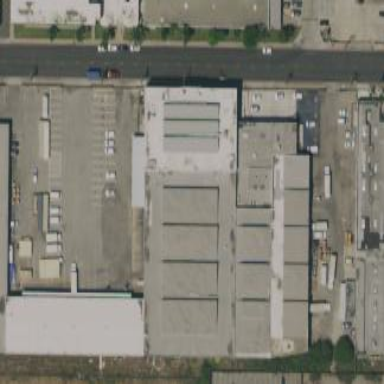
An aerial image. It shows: Warehouse.